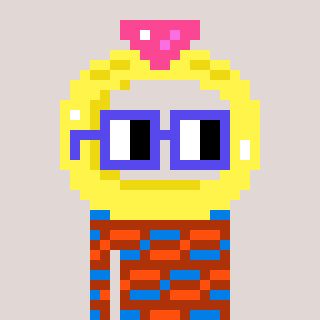
a pixel art character with square blue glasses, a ring-shaped head and a hotbrown-colored body on a warm background